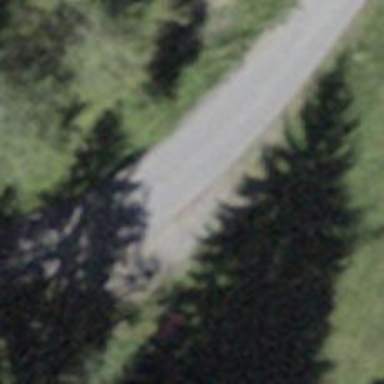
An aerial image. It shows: Unclassified road with asphalt surface.